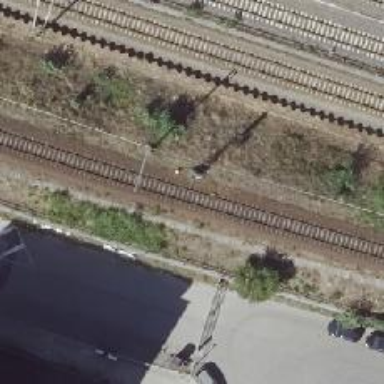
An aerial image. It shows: Railway signal.